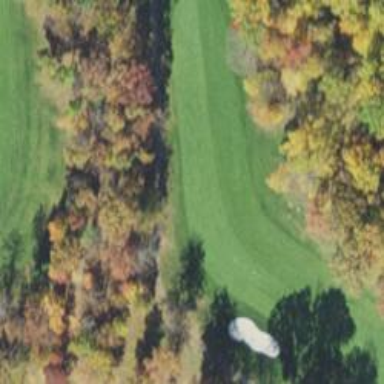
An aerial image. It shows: Golf hole.